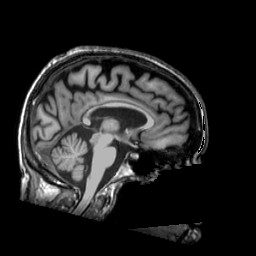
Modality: T1w
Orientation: sagittal